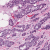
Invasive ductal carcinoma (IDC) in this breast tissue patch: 1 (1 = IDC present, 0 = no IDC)